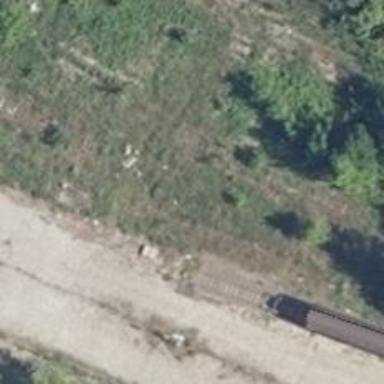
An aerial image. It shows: Abandoned railway.